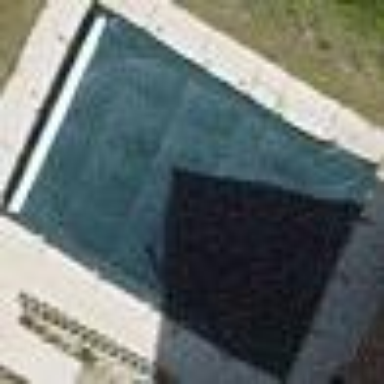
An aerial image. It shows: Swimming pool located in leisure land.